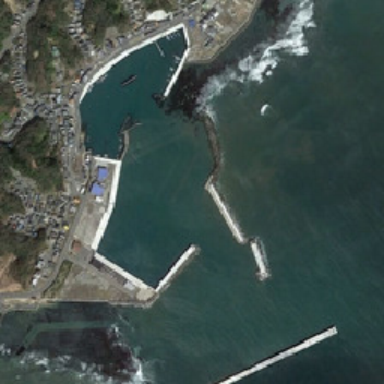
Ports and many trees .